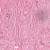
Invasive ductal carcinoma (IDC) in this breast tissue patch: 1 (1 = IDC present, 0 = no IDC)